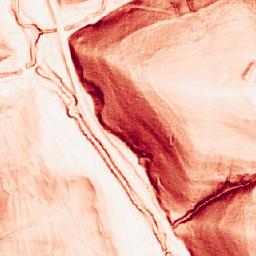
Category: morphological
Decomposition family: morphological_square
Decomposition parameters: operation: gradient
size: 3
Upsampling method: nearest
Upsampling parameters: scale: 4
Upsampling scale: 4